Question: Calling my WCF service from my client silverlight app, I sometimes get a ProtocolException:
> The content type text/html; charset=UTF-8 of the response message does not match the content type of the binding (text/xml; charset=utf-8).
Normally, I can step into the WCF service code and see it build an object then return it in serialised form.
But when the request exceeds ~4MB (as reported by Fiddler2), breakpoints in the WCF service code are not hit, and the content of the response (where the serialised object should be) is the HTML for the standard HTML page you'd see if you browsed to the service - the one that looks like this:

I can make any request fail or succeed by randomly adding characters to strings within the request object graph, or trimming chunks off the graph, so I'm fairly confident this is about the size of the request.
I'd be really grateful if anyone could explain , and even more grateful if you can tell me how to fix it.
I'm using VS2010. My server side config is:
'''
<httpRuntime executionTimeout="10800"
maxRequestLength="10240" />
'''
...
'''
<system.web>
<httpRuntime maxRequestLength="<PHONE>" />
</system.web>
'''
...
'''
<serviceBehaviors>
<behavior name="StandardServiceBehavior">
<serviceMetadata httpGetEnabled="true"/>
<dataContractSerializer maxItemsInObjectGraph="<PHONE>"/>
<serviceDebug includeExceptionDetailInFaults="true"/>
</behavior>
</serviceBehaviors>
'''
...
'''
<binding name="BasicHttpBinding_SilverlightService"
useDefaultWebProxy="false"
transferMode="Streamed"
bypassProxyOnLocal="true"
receiveTimeout="00:20:00"
sendTimeout="00:20:00"
maxBufferSize="<PHONE>"
maxReceivedMessageSize="<PHONE>"
maxBufferPoolSize="<PHONE>">
<readerQuotas maxStringContentLength="<PHONE>"
maxArrayLength="<PHONE>"
maxBytesPerRead="<PHONE>"
maxDepth="<PHONE>"
maxNameTableCharCount="<PHONE>"/>
<security mode="TransportCredentialOnly">
<transport clientCredentialType="None"/>
</security>
</binding>
'''
And client-side I have:
'''
<binding name="BasicHttpBinding_SilverlightService" maxBufferSize="<PHONE>" maxReceivedMessageSize="<PHONE>">
<security mode="None" />
</binding>
'''
I've also tried removing the name from the binding tag, as suggested by <URL>.
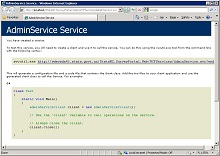
Answer: Have you had a look at this post:
<URL>
You obviously have the dataContractSerializer section covered, just wondering whether anything else is missing.